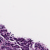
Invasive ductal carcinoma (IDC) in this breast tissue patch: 0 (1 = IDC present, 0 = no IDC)